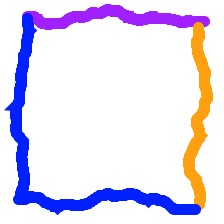
Shape: square